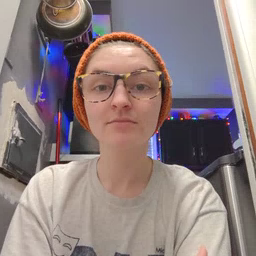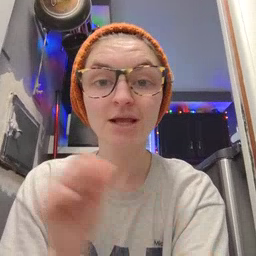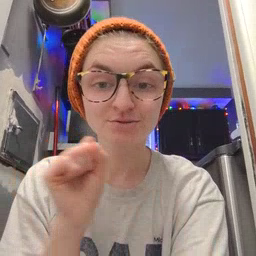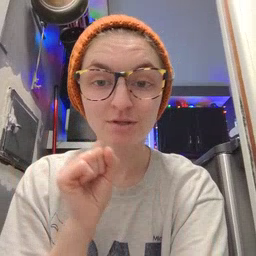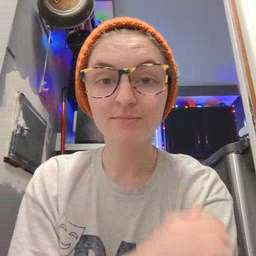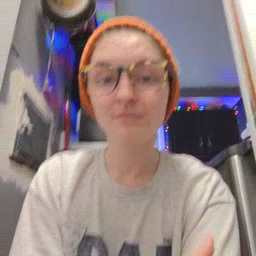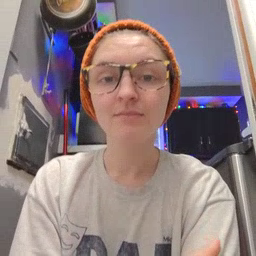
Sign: carrot